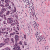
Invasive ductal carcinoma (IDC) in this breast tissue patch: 1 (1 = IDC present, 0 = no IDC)